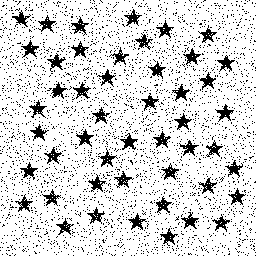
Squares: 0
Triangles: 0
Stars: 48
Total shapes: 48